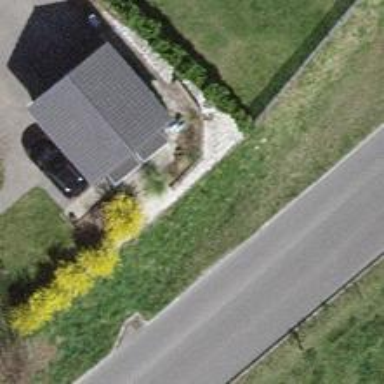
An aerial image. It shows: Garage building.